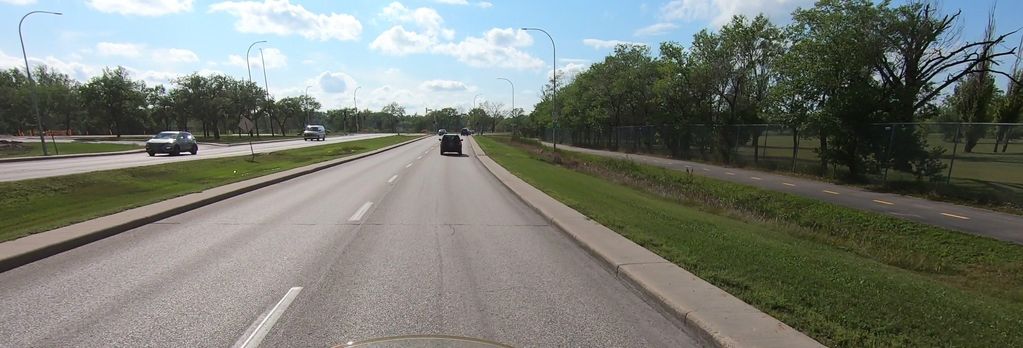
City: winnipeg